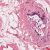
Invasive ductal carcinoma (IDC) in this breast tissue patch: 0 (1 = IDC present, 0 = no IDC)